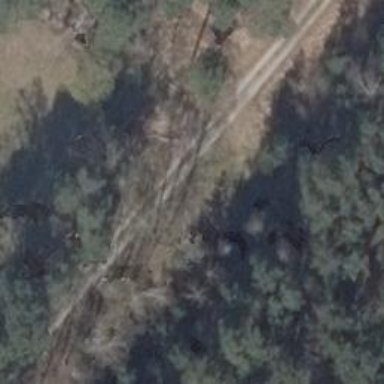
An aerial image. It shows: Path with track type of grade 4.